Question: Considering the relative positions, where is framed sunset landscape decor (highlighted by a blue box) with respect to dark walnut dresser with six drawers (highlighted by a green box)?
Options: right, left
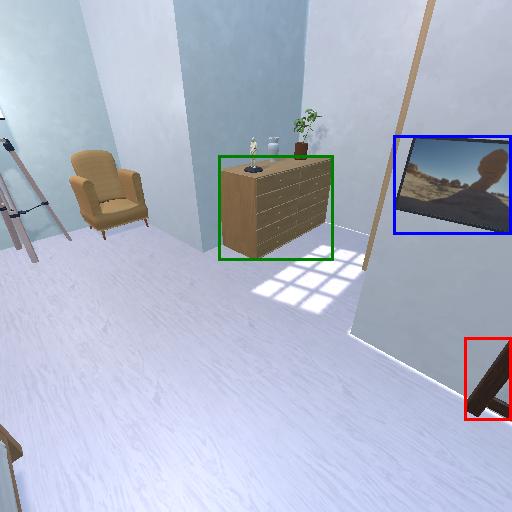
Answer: right